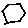
Label: hexagon